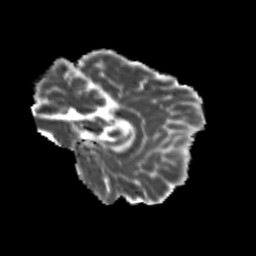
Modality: MD
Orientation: sagittal
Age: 23
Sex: female
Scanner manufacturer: siemens
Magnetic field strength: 3 T
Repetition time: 3.5 s
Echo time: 0.104 s